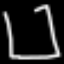
Label: square